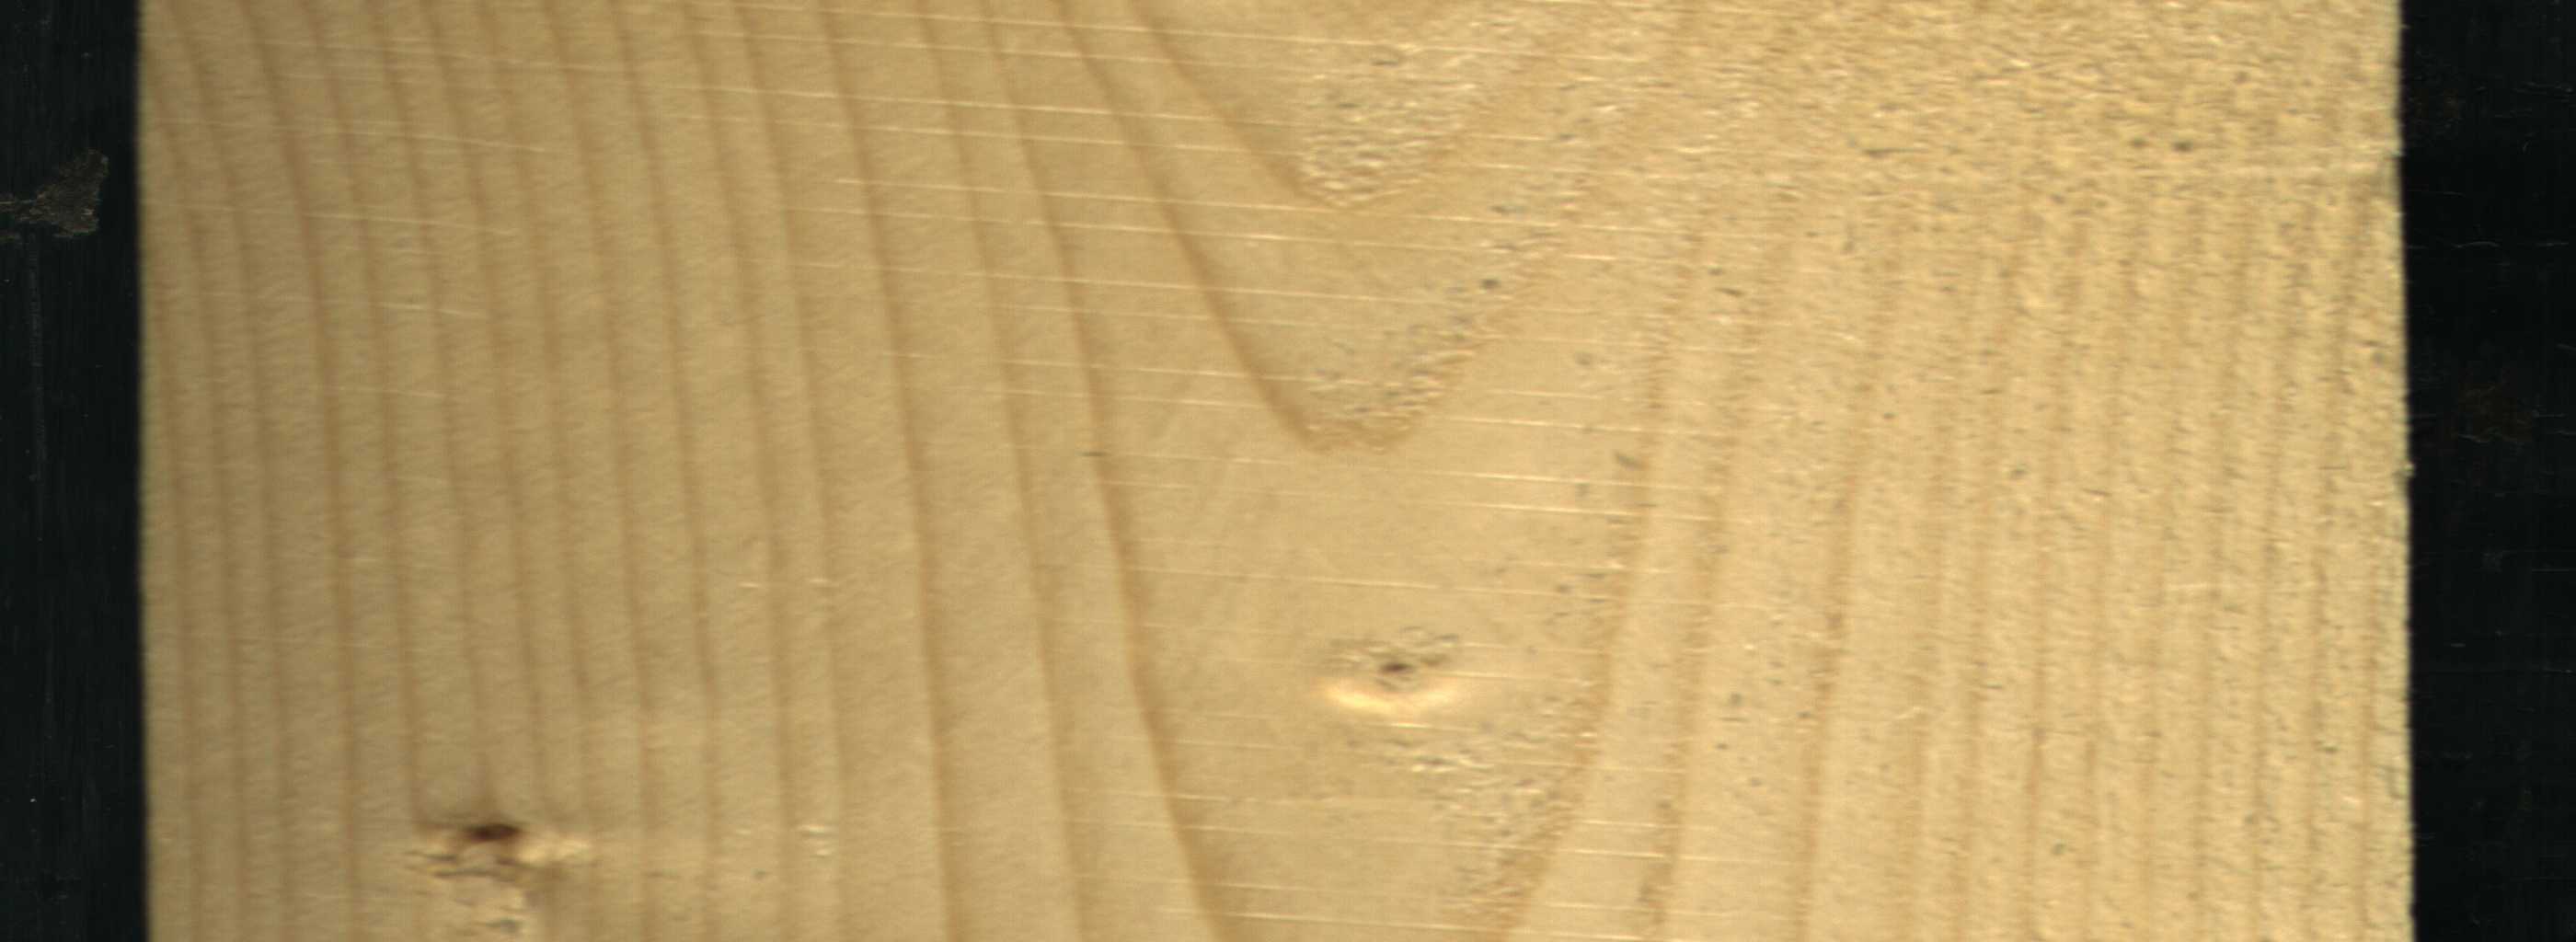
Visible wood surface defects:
Live_Knot